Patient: sex F, age 73
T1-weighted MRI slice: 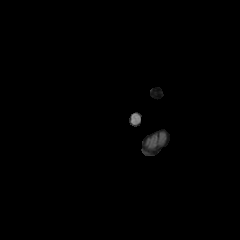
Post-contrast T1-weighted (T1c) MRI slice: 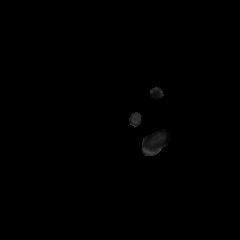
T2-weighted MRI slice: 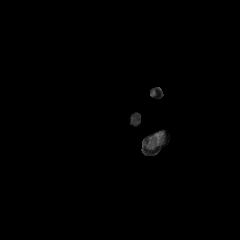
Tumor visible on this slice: no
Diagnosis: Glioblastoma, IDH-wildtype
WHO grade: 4